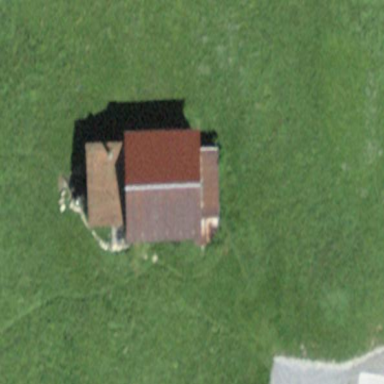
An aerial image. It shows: Farm building with gabled roof.